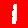
Digit: 1